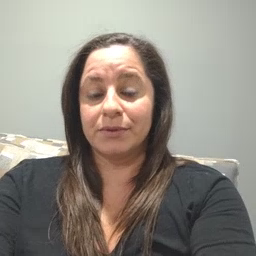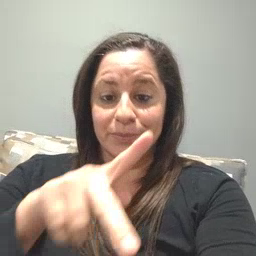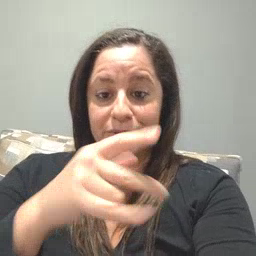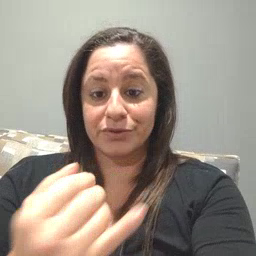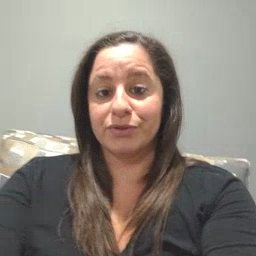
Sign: pajamas